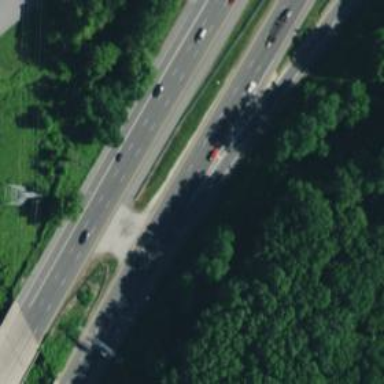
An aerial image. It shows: Asphalt motorway.